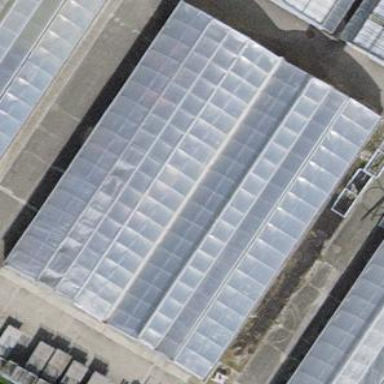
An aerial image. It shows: Greenhouse.